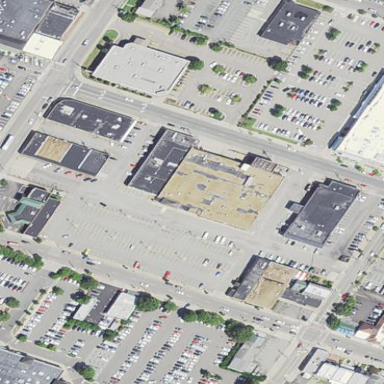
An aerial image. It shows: Retail area.